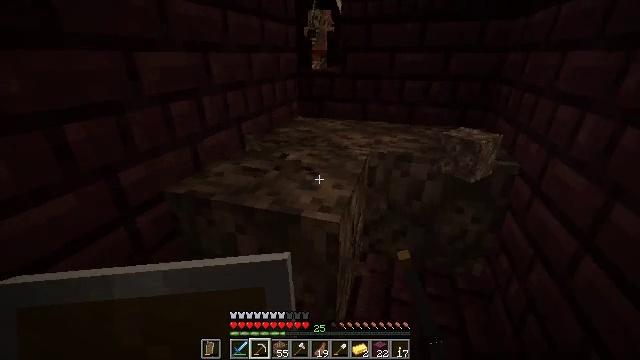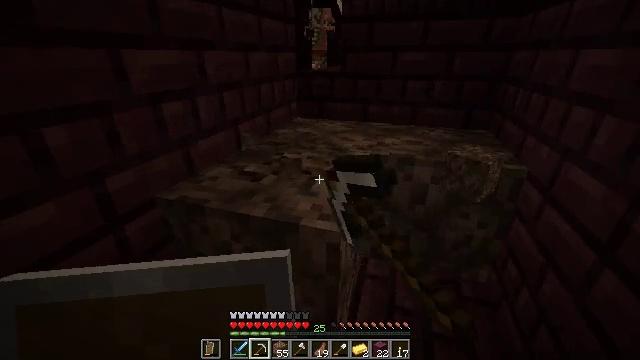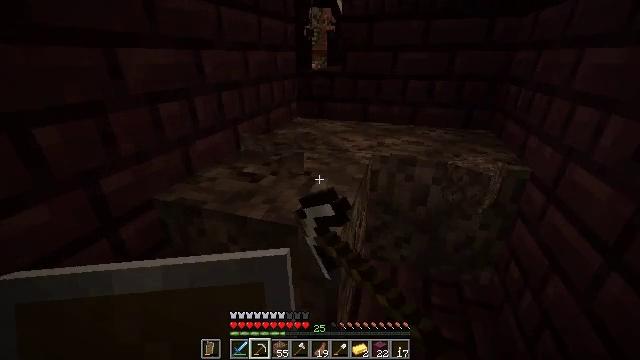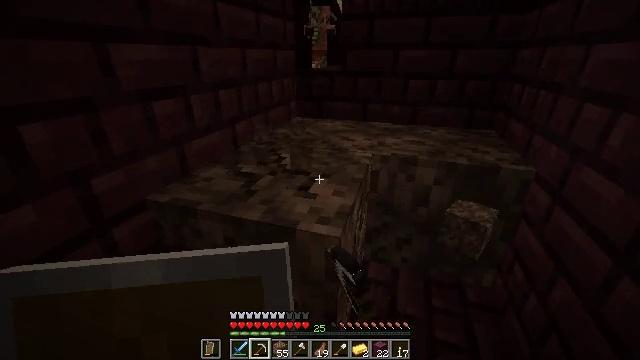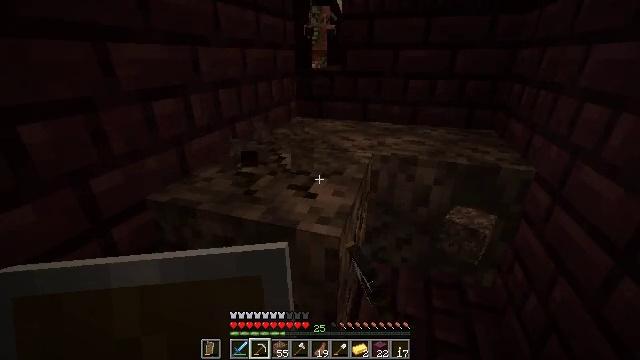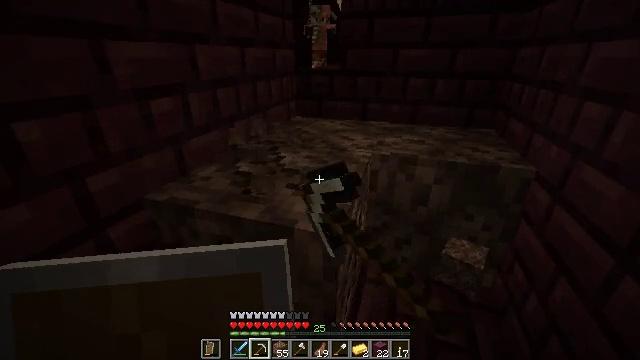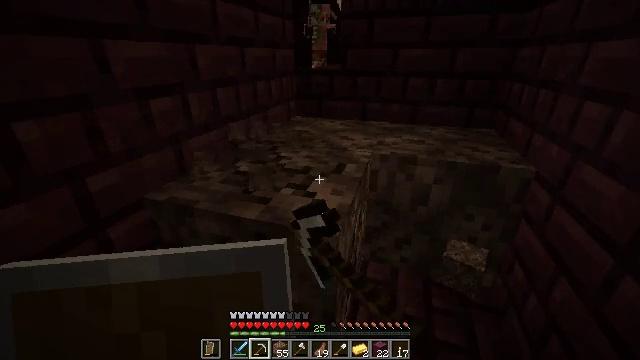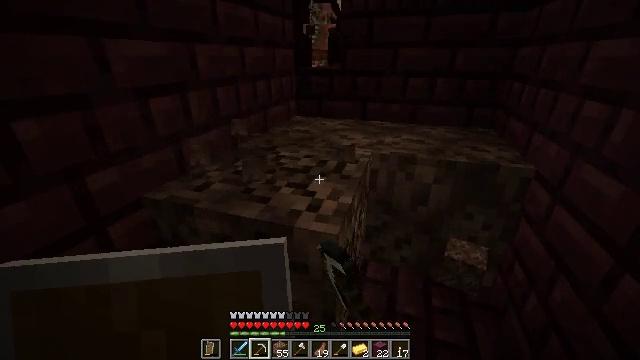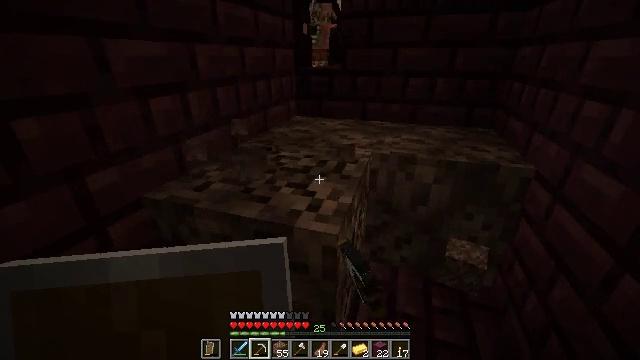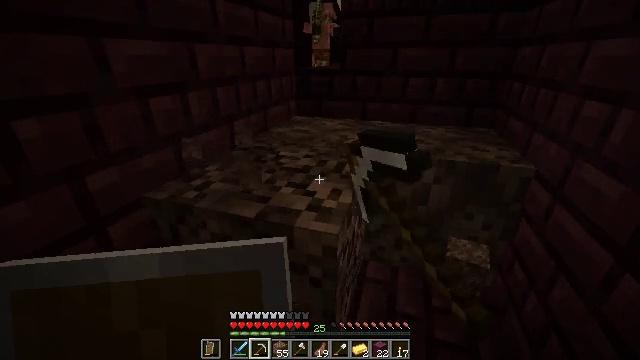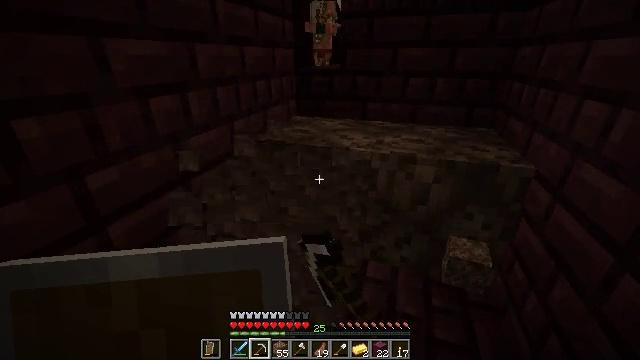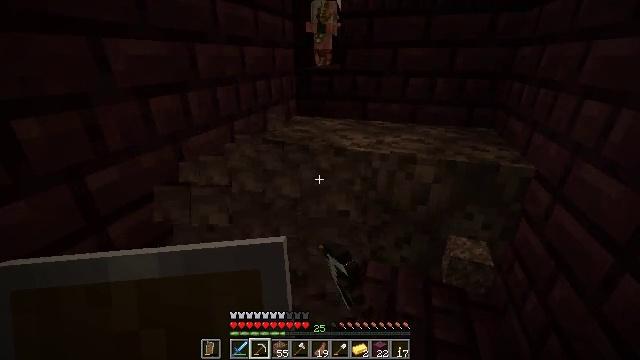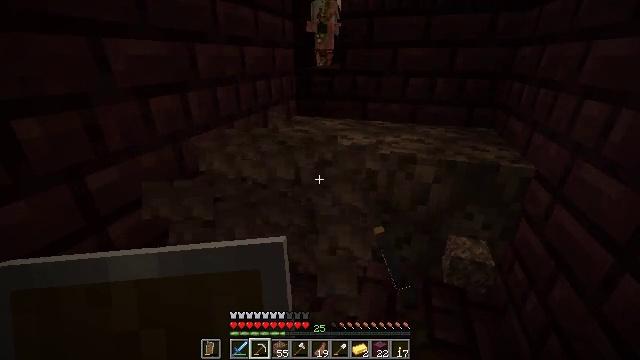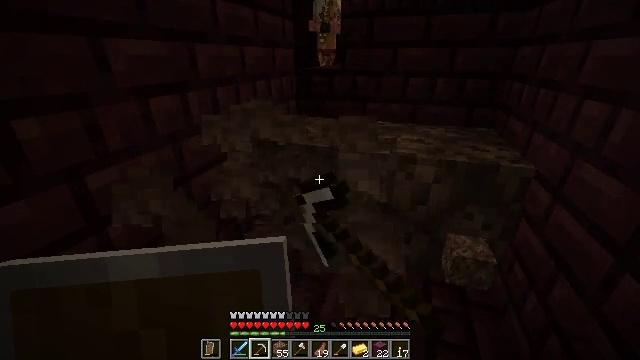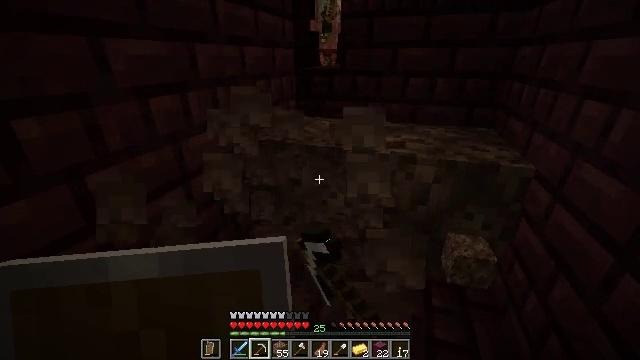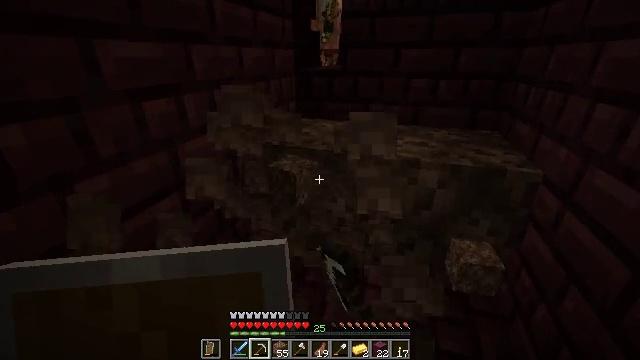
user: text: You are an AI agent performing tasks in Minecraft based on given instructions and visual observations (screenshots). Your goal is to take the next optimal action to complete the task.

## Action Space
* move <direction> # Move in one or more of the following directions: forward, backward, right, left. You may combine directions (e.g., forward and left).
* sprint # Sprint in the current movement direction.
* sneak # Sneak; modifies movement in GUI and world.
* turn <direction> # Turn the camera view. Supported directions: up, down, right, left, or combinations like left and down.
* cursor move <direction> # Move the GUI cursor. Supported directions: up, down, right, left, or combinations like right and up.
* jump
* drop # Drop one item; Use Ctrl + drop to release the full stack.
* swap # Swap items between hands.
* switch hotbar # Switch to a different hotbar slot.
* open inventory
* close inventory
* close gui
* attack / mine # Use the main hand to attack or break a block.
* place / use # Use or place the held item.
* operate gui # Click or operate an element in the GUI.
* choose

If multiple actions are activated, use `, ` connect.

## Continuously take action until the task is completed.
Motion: motion action
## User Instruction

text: Dig soul sand to use for potions.
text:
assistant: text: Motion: attack / mine
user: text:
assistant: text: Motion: attack / mine
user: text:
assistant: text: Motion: attack / mine
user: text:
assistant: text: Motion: attack / mine
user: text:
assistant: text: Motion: attack / mine
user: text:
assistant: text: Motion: attack / mine
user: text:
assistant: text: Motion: attack / mine
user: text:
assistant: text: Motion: attack / mine
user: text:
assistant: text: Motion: attack / mine
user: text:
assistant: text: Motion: attack / mine
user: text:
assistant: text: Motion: attack / mine
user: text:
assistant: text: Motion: attack / mine
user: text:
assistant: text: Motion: attack / mine
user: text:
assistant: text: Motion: attack / mine
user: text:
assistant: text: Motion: move forward, attack / mine
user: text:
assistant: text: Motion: move forward, attack / mine
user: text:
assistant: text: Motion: move forward, attack / mine
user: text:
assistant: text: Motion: attack / mine
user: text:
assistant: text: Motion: attack / mine
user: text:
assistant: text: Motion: attack / mine
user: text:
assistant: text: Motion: turn right, attack / mine
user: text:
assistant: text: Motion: attack / mine
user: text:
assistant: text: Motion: attack / mine
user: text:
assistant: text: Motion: attack / mine
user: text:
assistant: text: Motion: attack / mine
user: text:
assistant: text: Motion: attack / mine
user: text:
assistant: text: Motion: attack / mine
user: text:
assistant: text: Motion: attack / mine
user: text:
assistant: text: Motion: attack / mine
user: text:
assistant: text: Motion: attack / mine